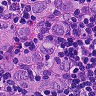
Metastatic tissue present: yes